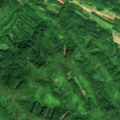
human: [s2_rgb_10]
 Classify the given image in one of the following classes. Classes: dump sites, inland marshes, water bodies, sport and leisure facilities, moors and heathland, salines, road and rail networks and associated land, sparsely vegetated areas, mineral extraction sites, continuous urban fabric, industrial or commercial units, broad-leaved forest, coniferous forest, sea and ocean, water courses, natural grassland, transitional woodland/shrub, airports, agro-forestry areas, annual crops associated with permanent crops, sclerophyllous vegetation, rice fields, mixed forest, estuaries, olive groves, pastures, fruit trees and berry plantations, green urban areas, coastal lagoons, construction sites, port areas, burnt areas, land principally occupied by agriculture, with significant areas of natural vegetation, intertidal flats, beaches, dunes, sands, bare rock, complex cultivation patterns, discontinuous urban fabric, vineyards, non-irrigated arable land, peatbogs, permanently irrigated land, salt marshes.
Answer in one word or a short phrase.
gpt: non-irrigated arable land, broad-leaved forest, transitional woodland/shrub